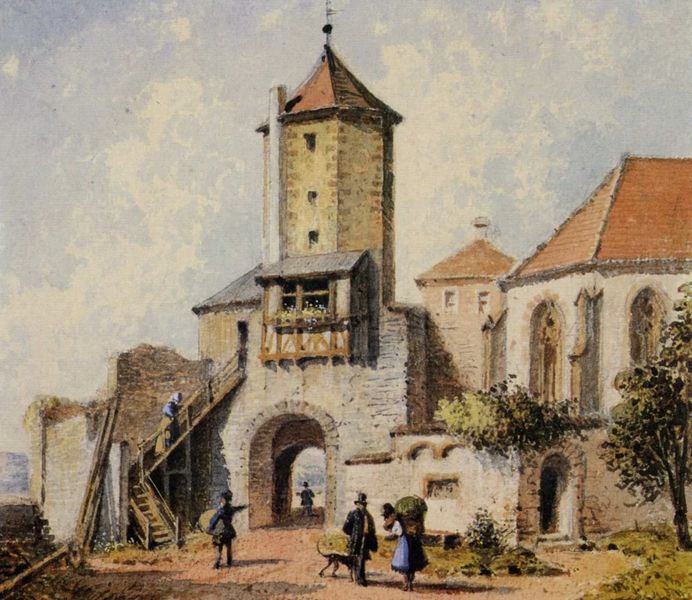
Titel: Nabburg, Burg, östlicher Innenhof von Norden
Künstler: Josef Andreas Weiss
Standort: Regensburg
Institution: Stadtmuseum
Schlagwörter: baum, blau, gemälde, himmel, mann, meer, schatten, wasser, weiß, wolken, aquarell, bäume, frauen, gelb, grün, kirchturm, landschaft, menschen, stadt, ufer, blumen, braun, fenster, frau, hintergrund, holz, licht, männer, orange, vordergrund, ausblick, dach, gebäude, gras, haus, hund, rot, weg, wiese, wolke, gespräch, zylinder, alte, architektur, stein, steine, tragen, horizont, kirche, sonne, realismus, pflanzen, gotik, arbeit, bauern, genre, sack, schornstein, turm, deutschland, balkon, schürze, sommer, ansicht, bogen, ort, vedute, heu, berge, dorf, dächer, giebel, mauer, ziegel, bank, rundbogen, schubkarren, leiter, staffage, treppe, balken, durchgang, geländer, stufen, zeigen, bauer, tor, eingang, erker, wasserfarben, ruine, burg, kloster, torbogen, festung, mauerwerk, ruinen, arkaden, tore, stadttor, biedermeier, quader, gotisch, spitzbogen, walmdach, mittelalter, chor, kapelle, ziegeldach, fachwerk, stadtmauer, blumenkasten, abtei, tpr, oktogon, verfallen, holztreppe, bauwerk, baustelle, durchfahrt, bogenfenster, strebewerk, turn, kirchenfenster, bewohnt, wehrturm, torhaus, torturm, stiege, mann mit hund, kirchendach, mauerreste, franken, einfang, kirchenchor, balkoin, söller, turmhaus, frau mit kiepe, wohhaus